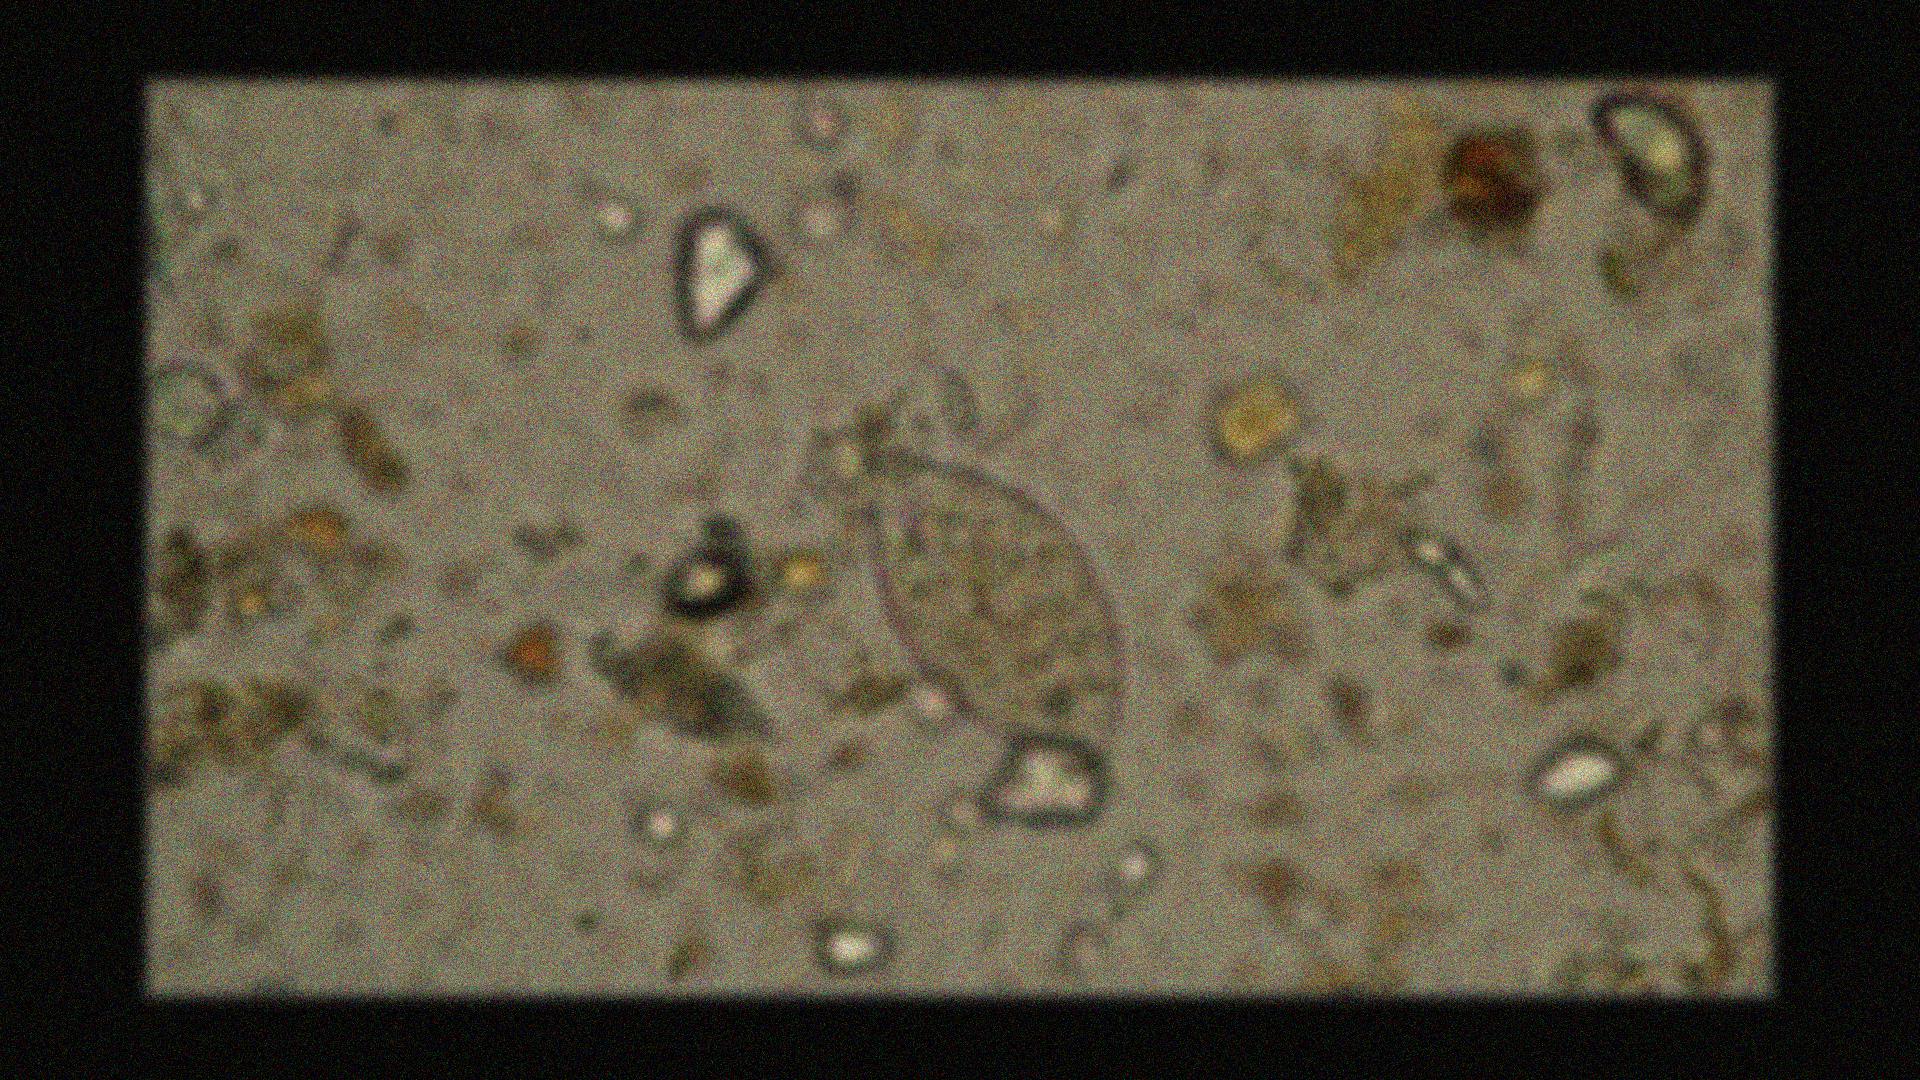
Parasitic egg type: Fasciolopsis buski